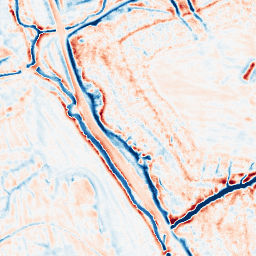
Category: edge_preserving
Decomposition family: bilateral
Decomposition parameters: d: 15
sigma_color: 75
sigma_space: 75
Upsampling method: quartic
Upsampling parameters: scale: 2
Upsampling scale: 2